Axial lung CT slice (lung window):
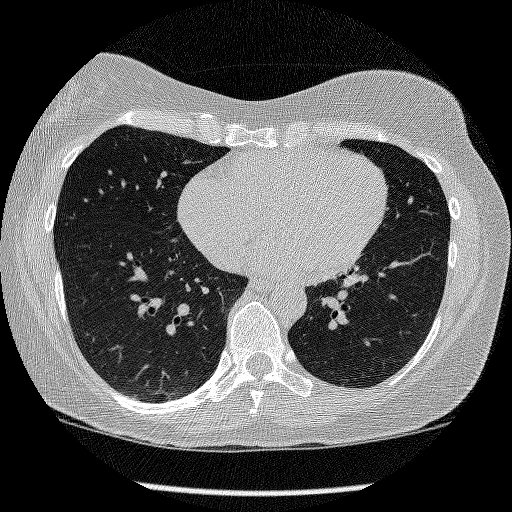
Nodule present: no